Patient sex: F
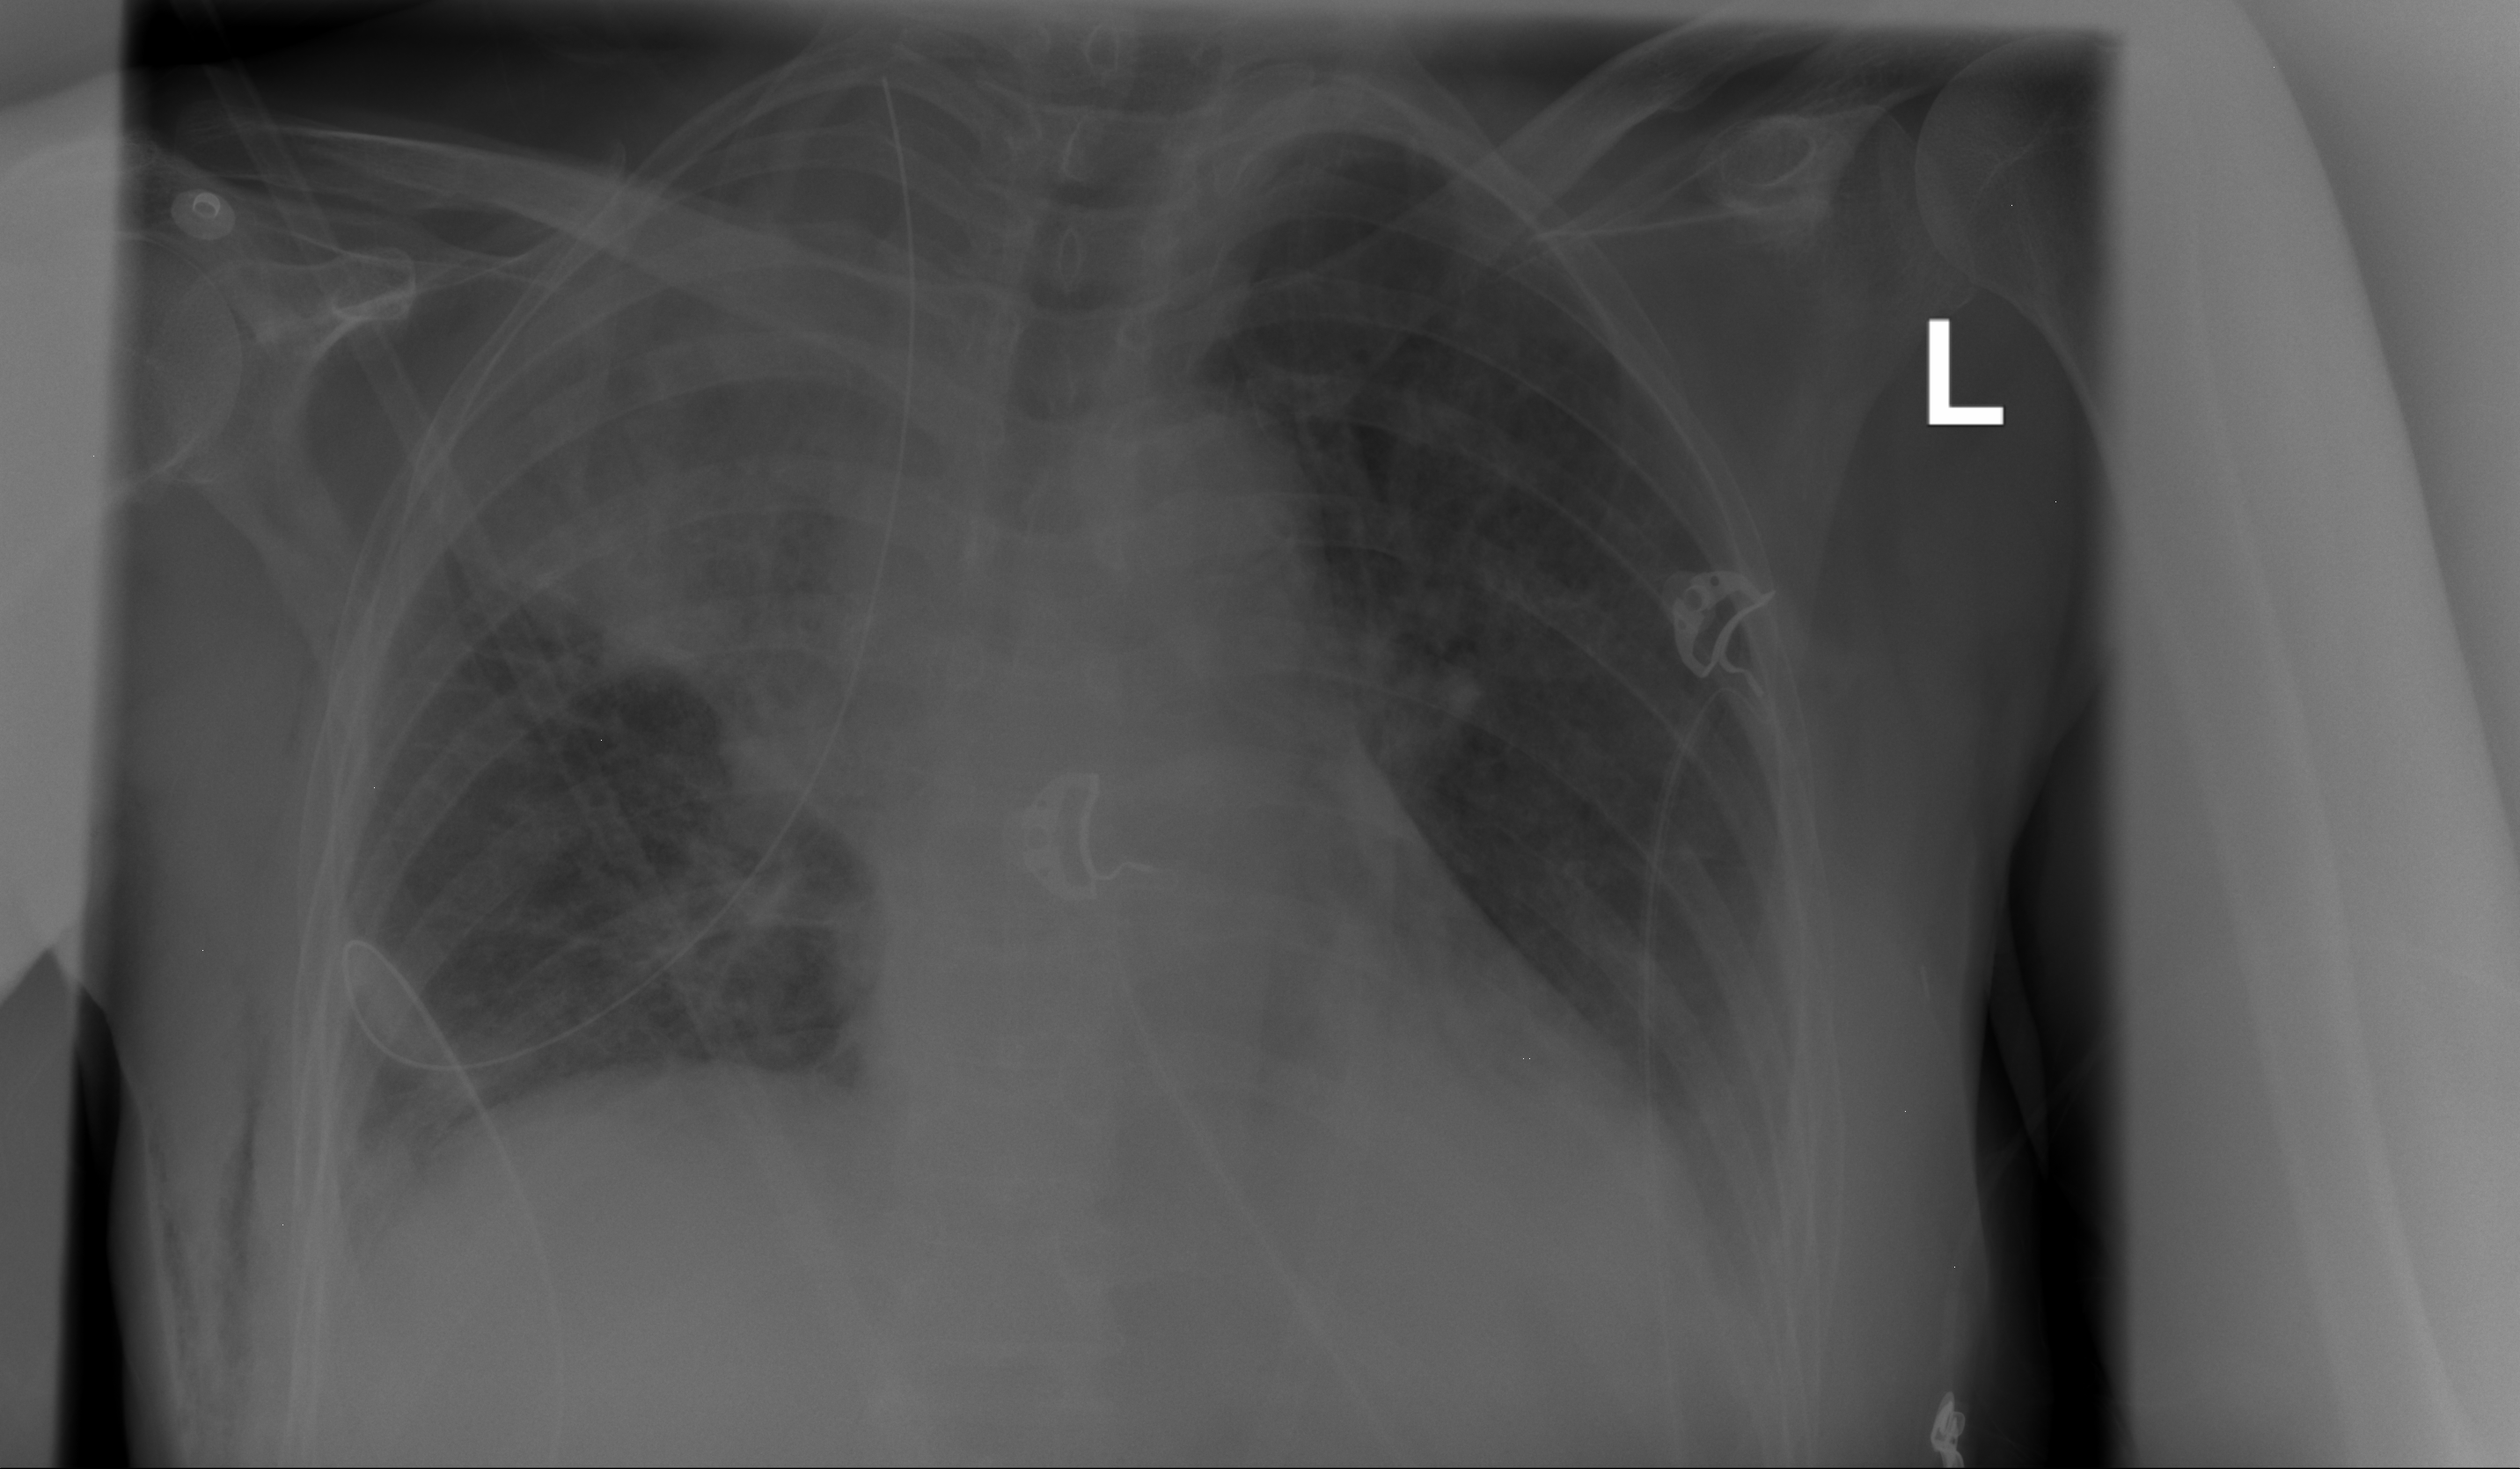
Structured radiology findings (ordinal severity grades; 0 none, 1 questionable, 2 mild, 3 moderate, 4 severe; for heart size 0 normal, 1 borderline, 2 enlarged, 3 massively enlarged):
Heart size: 0
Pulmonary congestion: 0
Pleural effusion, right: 0
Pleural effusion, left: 1
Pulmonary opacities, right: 3
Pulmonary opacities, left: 0
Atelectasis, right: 2
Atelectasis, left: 1